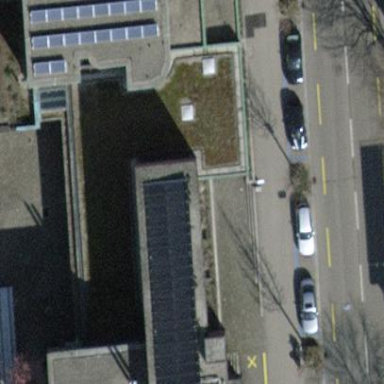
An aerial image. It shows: Part of building.